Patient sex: F
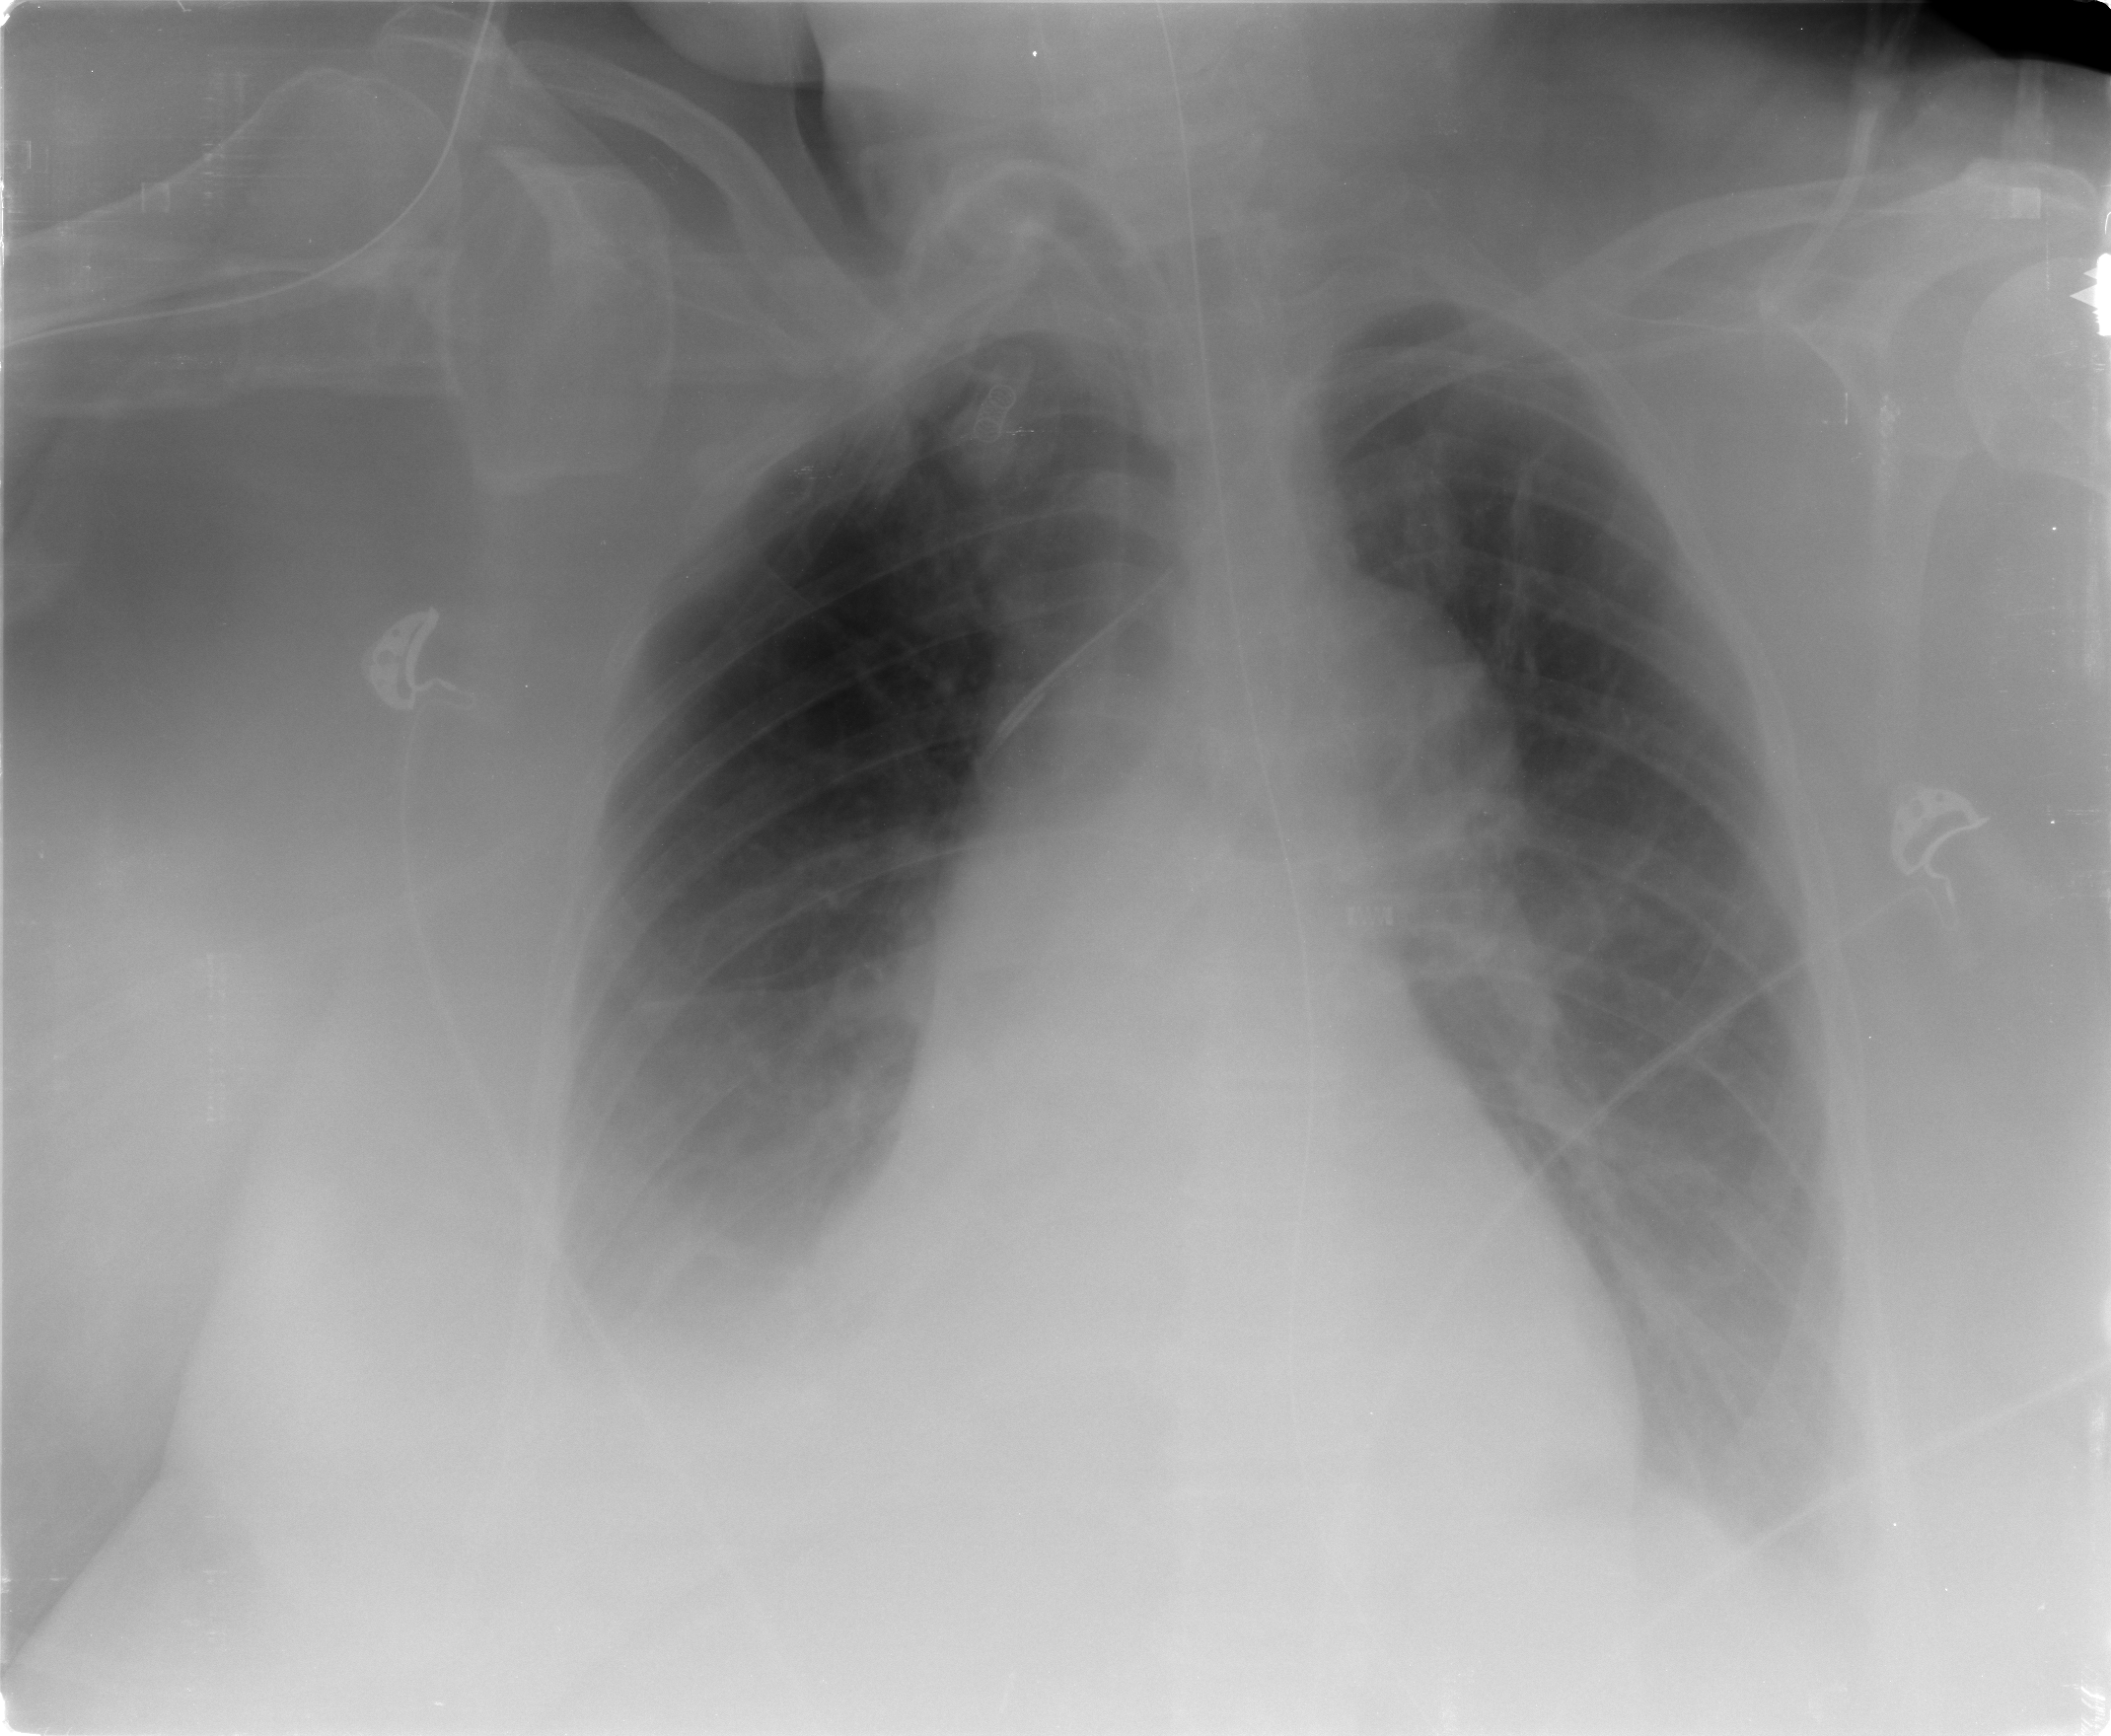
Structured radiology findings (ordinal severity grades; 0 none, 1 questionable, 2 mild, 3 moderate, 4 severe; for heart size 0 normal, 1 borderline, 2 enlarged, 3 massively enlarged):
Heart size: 1
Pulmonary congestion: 2
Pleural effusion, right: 2
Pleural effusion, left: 1
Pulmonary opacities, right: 0
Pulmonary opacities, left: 0
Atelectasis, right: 2
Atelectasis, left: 2